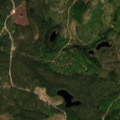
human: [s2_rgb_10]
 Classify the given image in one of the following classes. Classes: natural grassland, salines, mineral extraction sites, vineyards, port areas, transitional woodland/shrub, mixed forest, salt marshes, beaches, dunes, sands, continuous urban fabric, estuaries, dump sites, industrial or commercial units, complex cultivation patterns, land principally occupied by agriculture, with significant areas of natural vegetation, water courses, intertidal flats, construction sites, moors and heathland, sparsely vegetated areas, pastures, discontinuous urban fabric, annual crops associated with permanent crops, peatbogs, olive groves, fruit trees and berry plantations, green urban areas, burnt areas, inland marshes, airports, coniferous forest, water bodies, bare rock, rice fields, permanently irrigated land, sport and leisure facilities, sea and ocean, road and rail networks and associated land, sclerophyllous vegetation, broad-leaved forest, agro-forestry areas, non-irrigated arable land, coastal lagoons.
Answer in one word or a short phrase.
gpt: coniferous forest, transitional woodland/shrub